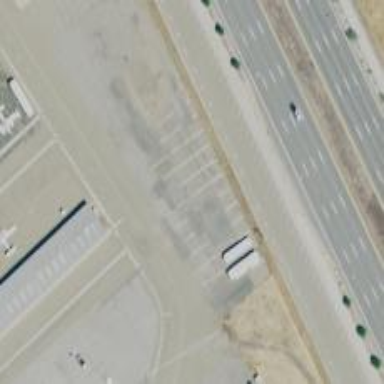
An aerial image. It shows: Asphalt taxiway at the airport.